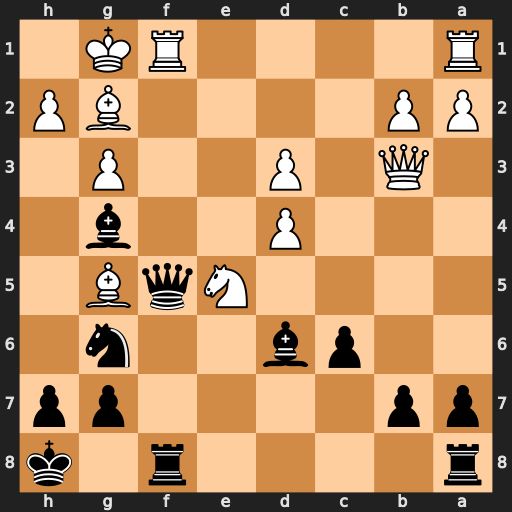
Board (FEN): r4r1k/pp4pp/2pb2n1/4NqB1/3P2b1/1Q1P2P1/PP4BP/R4RK1
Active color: b
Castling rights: -
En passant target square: -
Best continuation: Qxg5 Rxf8+ Rxf8 Nf7+ Rxf7